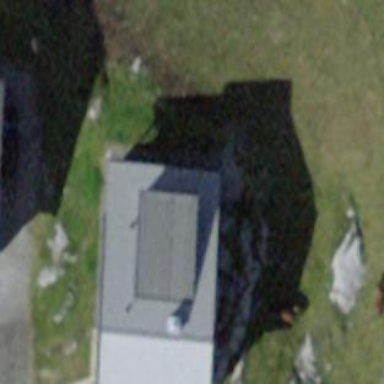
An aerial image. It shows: Detached building with gabled roof.